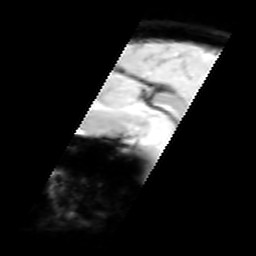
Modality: inplaneT2
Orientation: sagittal
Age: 26
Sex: female